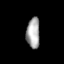
Tissue: lung
Cell type: T cells
Senescence score: 0.5933
Nuclear area (px): 405
Mean DAPI intensity: 165.104